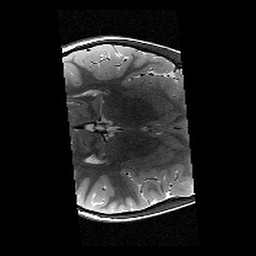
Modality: T2w
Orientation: axial
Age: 9
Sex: female
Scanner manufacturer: siemens
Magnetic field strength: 3 T
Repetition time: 9.23 s
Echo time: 0.067 s